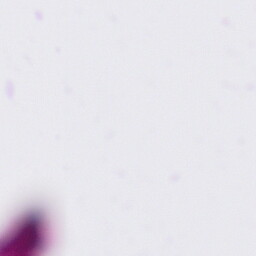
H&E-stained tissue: Tonsil